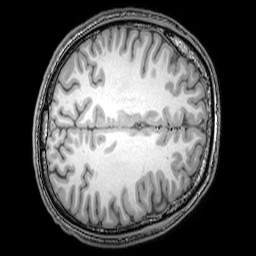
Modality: T1w
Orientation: axial
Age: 24
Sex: male
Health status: healthy
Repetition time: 0.081 s
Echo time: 0.037 s